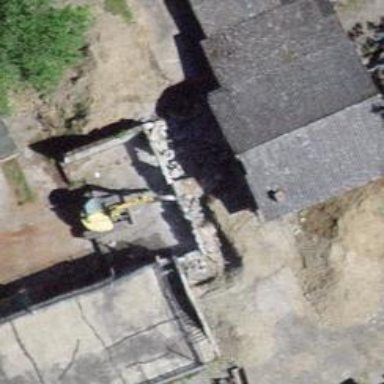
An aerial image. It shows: Garage.